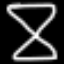
Label: hourglass